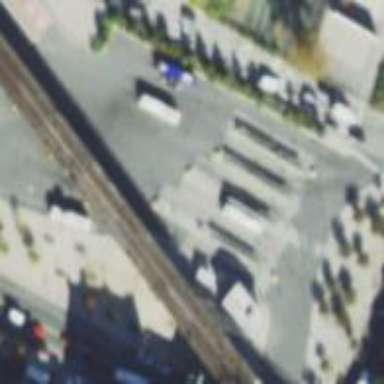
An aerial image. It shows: Bus station serving as public transport station.